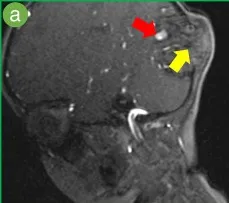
A MRA showed a poor arterial supply (yellow arrow). The artery closest to the lesion is located outside the lesion (red arrow). B; CT suggested an irregular destruction of the occipital bone and small cysts within the lesion.
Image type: radiology (mri)